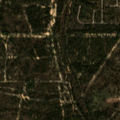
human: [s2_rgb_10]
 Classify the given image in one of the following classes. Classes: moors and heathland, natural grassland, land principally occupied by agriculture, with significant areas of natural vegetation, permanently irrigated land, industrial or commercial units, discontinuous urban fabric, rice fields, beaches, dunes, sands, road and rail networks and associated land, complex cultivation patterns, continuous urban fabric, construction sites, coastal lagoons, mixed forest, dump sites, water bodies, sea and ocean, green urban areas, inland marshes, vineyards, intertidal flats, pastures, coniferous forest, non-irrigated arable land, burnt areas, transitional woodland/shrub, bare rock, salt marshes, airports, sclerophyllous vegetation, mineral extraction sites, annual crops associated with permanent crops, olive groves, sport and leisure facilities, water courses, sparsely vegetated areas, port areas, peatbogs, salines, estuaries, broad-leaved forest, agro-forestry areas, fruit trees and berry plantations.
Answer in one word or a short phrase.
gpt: broad-leaved forest